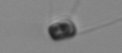
Label: Chaetoceros